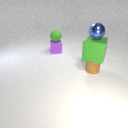
small brown rubber cylinder in front of small purple rubber cube